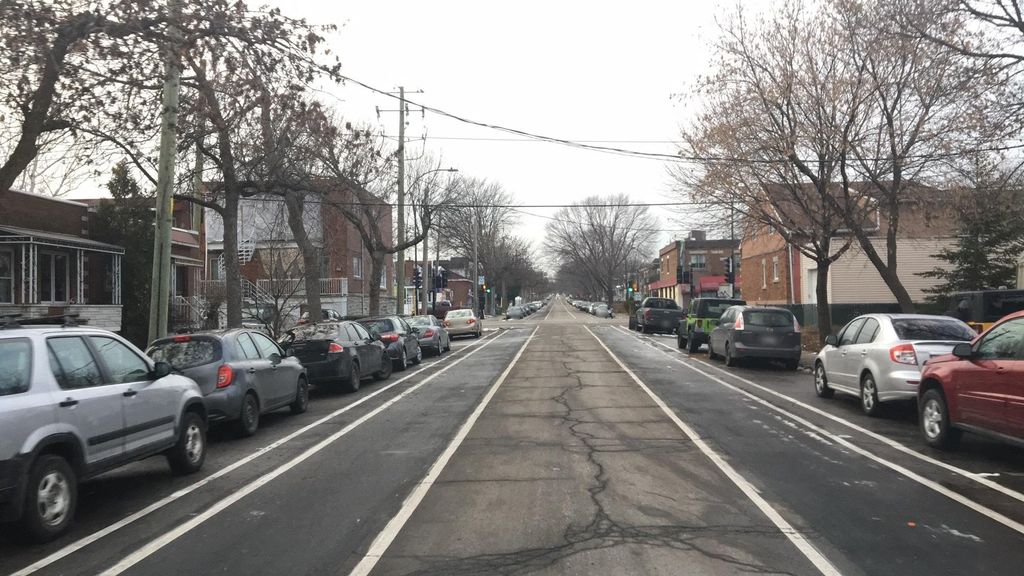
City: montreal